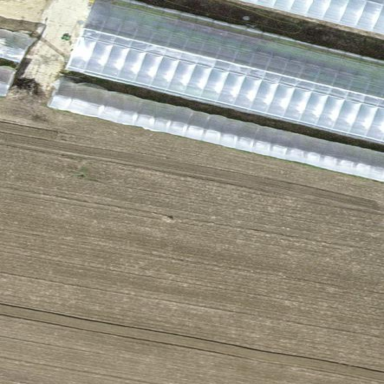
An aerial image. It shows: Greenhouse.